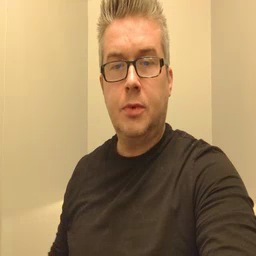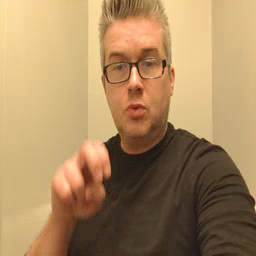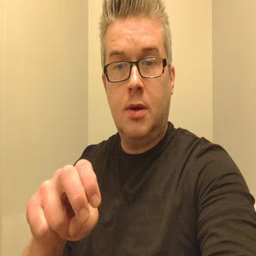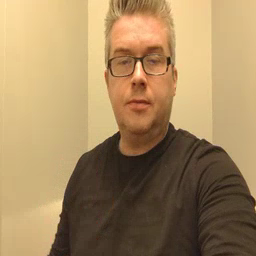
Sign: ride